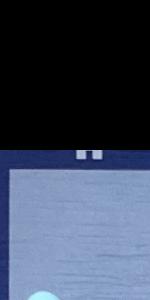
Label: Empty